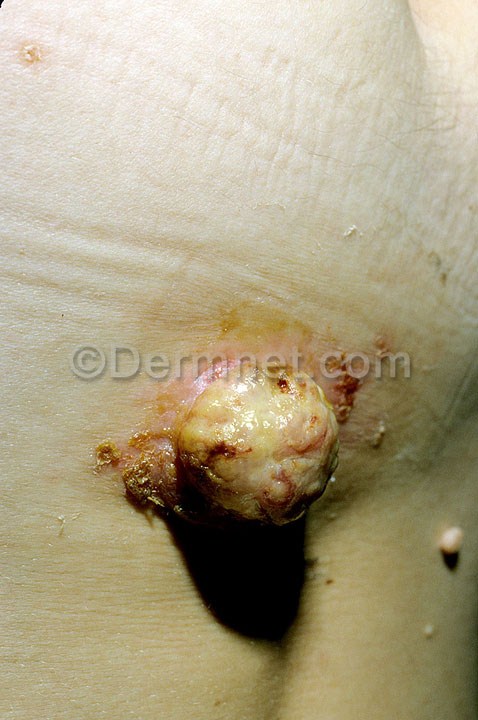
Disease: Melanoma Skin Cancer Nevi and Moles